Aerial crown-view tile of a tropical tree (Barro Colorado Island, Panama), acquired 20250715:
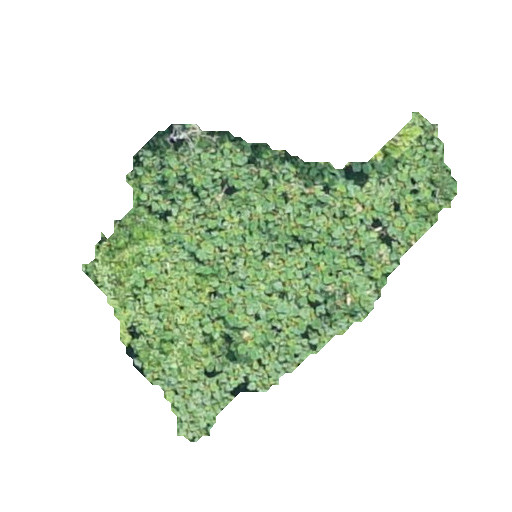
Species: Ochroma pyramidale
GBIF accepted scientific name: Ochroma pyramidale
Crown area: 101.168 m²